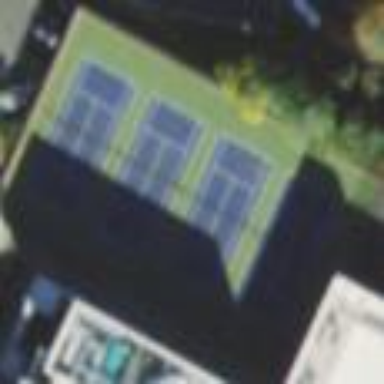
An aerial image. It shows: Tennis court on the leisure land pitch.